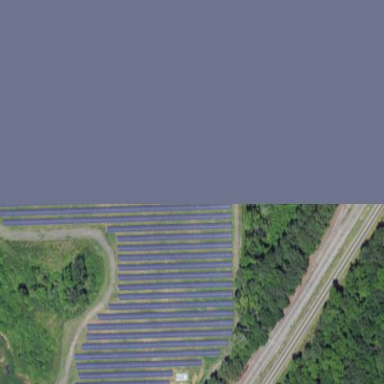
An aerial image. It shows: Solar power plant with photovoltaic technology. The plant generates electricity and is surrounded by fence.